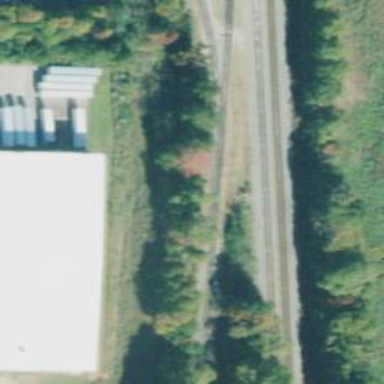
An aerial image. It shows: Railway spur junction.